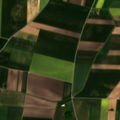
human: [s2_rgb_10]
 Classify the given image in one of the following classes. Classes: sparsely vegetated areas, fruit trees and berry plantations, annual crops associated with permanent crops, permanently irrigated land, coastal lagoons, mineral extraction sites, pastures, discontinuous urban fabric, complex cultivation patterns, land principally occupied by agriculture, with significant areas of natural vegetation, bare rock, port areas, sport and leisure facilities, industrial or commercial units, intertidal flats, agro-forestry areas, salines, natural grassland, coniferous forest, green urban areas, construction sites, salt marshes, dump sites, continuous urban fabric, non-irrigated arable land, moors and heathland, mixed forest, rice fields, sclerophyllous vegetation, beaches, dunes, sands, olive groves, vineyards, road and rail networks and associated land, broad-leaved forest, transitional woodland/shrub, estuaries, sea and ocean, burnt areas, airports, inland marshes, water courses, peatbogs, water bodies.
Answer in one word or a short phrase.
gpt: non-irrigated arable land